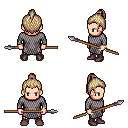
a pixel art fantasy rpg character, male body template, human, light skin, chain mail, white pants, white blonde short topknot hairstyle, bracelets, maroon shoes, spear, four views (front, back, left, right), 2x2 character sprite sheet, small pixel art, hard edges, no anti-aliasing